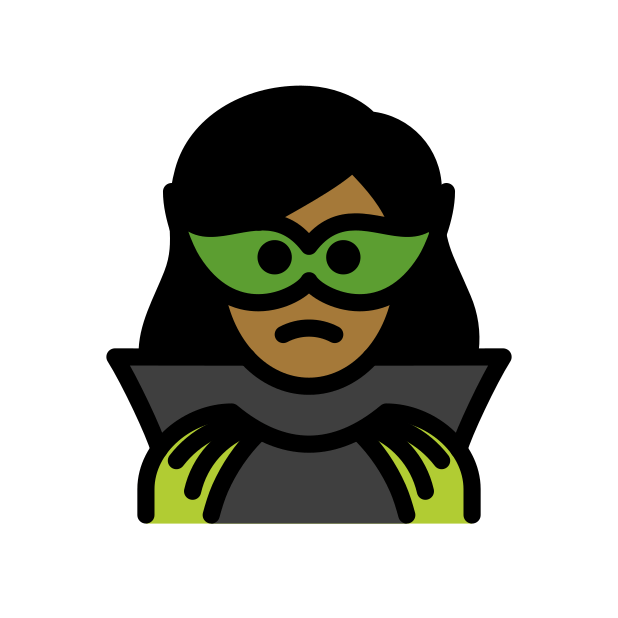
woman supervillain: medium-dark skin tone